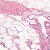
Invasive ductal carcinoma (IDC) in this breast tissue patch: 1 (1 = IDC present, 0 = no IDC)